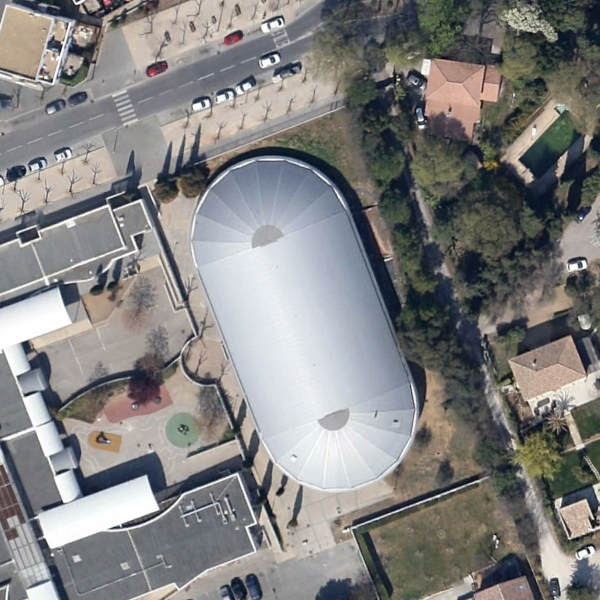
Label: Center